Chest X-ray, PA view. Patient: 60 years old, sex F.
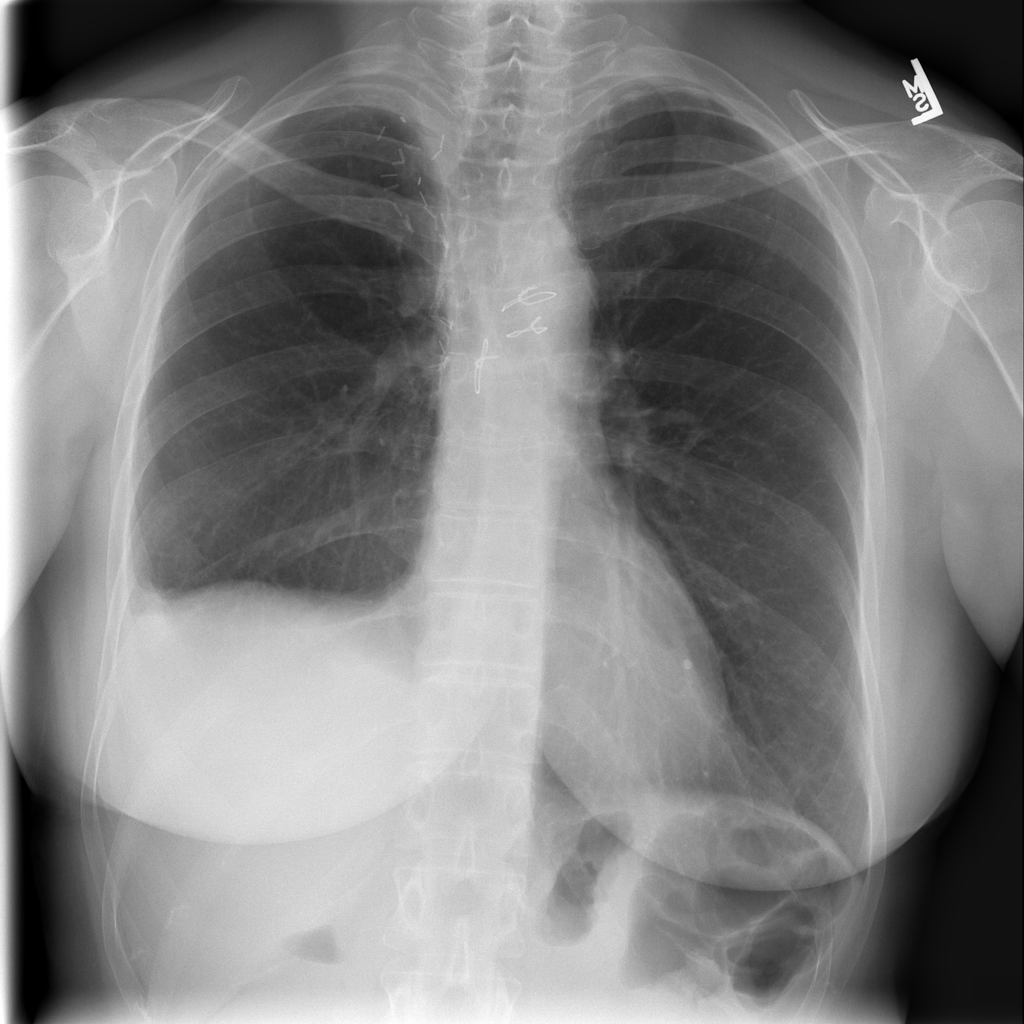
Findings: No Finding